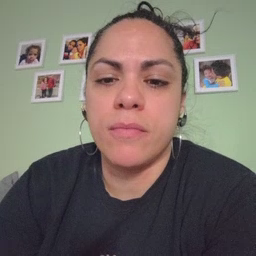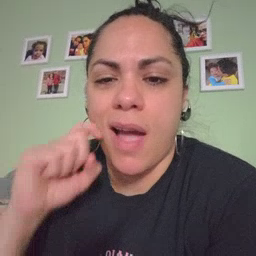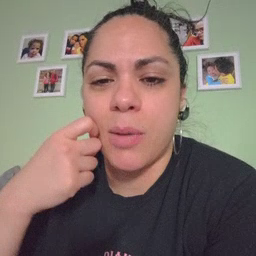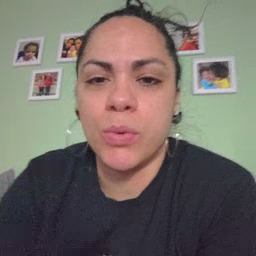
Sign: apple